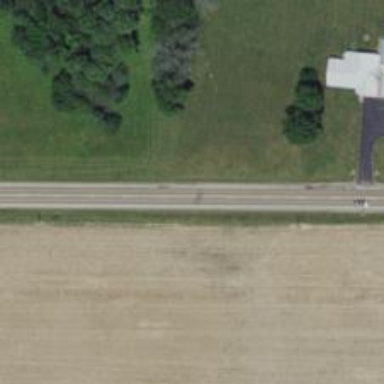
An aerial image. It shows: Primary highway.